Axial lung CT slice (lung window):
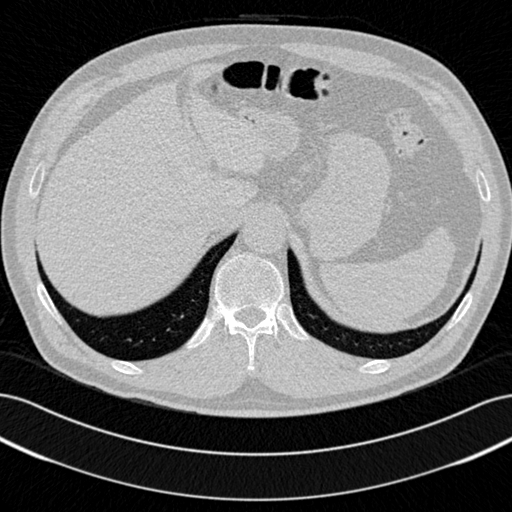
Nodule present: no